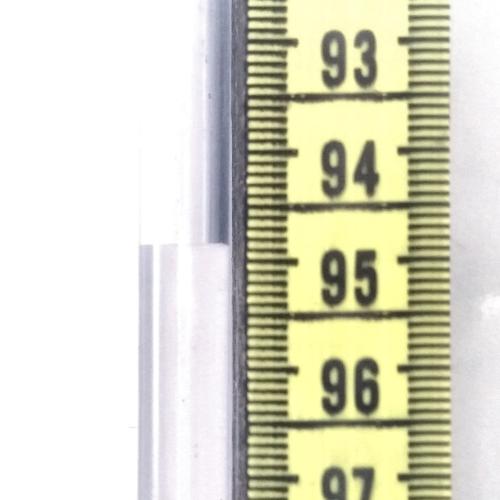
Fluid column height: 94.9 cm